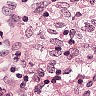
Metastatic tissue present: no